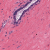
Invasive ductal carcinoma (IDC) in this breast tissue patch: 0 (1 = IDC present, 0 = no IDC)